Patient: sex M, age 61
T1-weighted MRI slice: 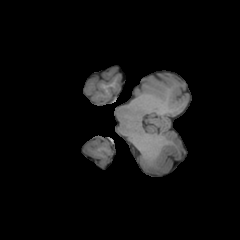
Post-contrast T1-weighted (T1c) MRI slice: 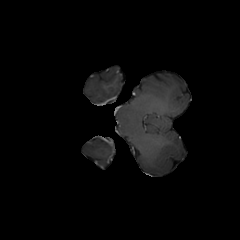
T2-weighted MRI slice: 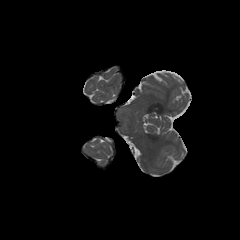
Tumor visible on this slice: no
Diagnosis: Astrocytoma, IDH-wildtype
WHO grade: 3